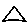
Label: triangle